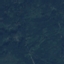
Land use / land cover: Forest